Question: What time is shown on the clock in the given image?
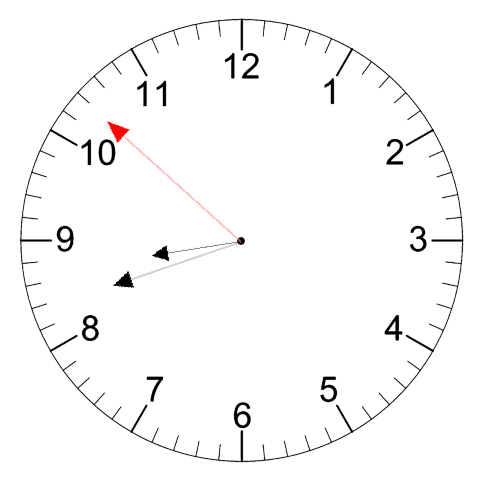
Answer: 08:41:52